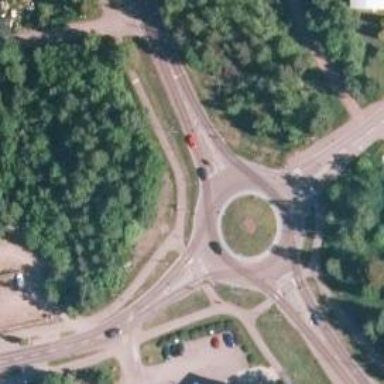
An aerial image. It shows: Secondary road with asphalt surface leading to roundabout junction.